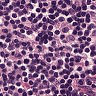
Metastatic tissue present: no